Question: I am trying to integrate spree_hub_connector gem with my Spree application.
Followed Step by Step instructions as described in below link :
<URL>
Encountered Error : "Please fix the following errors: Invite code is invalid."
in official guideline, nothing is mentioned about "invite code".

I am using stable 2-1-stable version for both spree & spree_hub_connector.
Git link for my sample Project:
<URL>
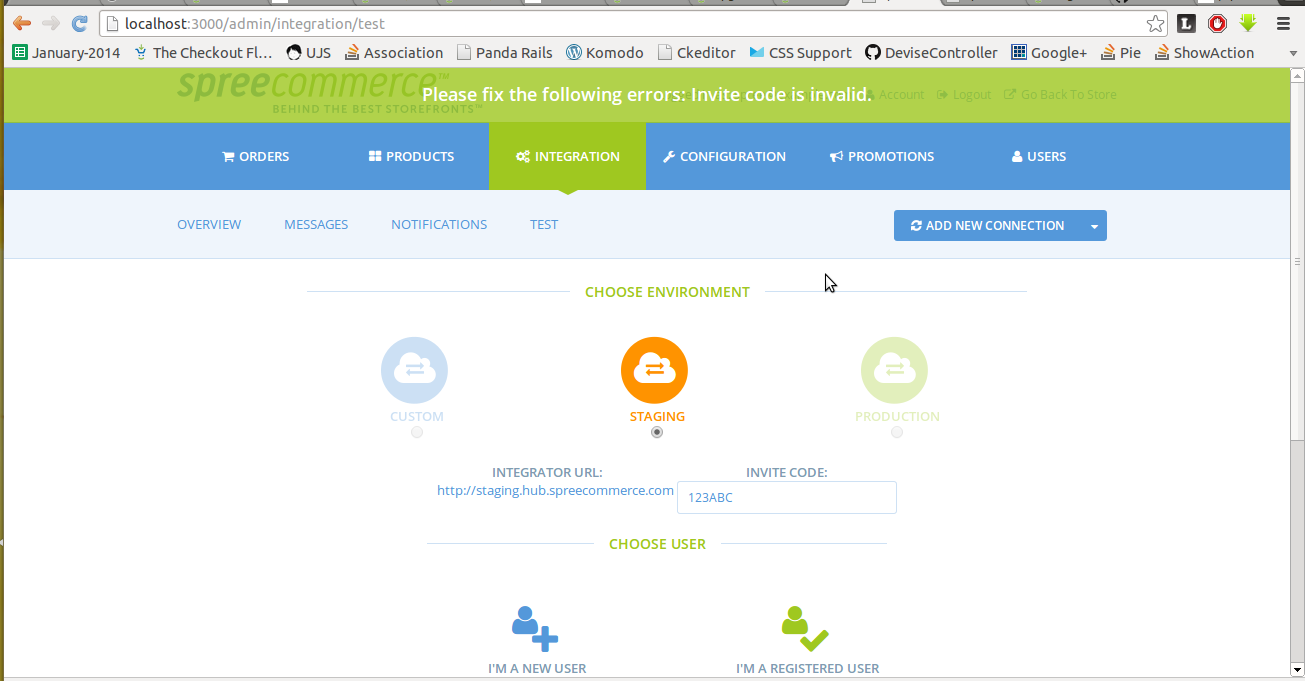
Answer: The Spree Hub is a commercial product. If you're an existing customer, please email support@spreecommerce.com and the team will get you set up. Otherwise, you can get more information by using the "Contact Us" option on <URL> or by emailing sales@spreecommerce.com.